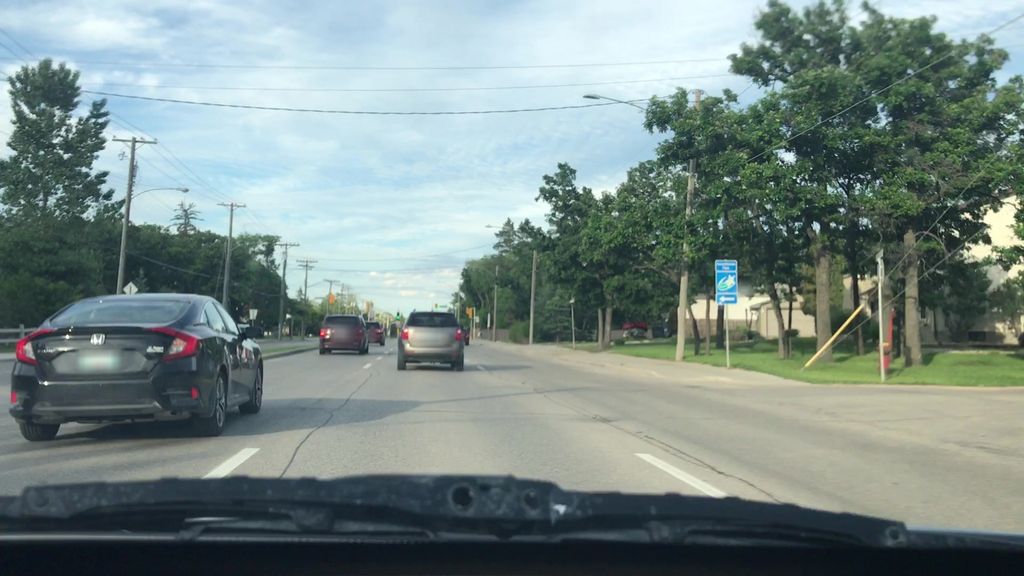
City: winnipeg